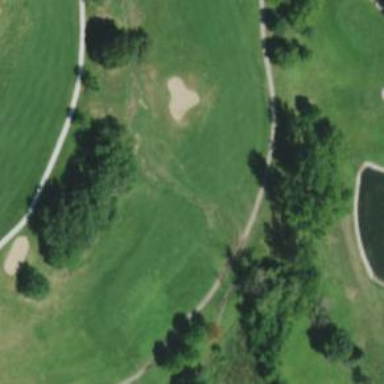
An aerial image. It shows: Golf hole.